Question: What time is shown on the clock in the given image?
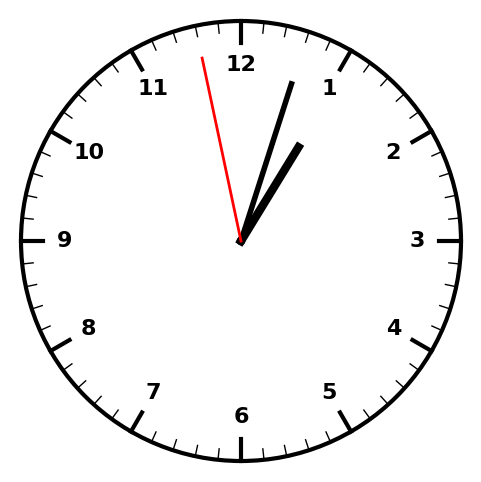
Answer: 01:02:58